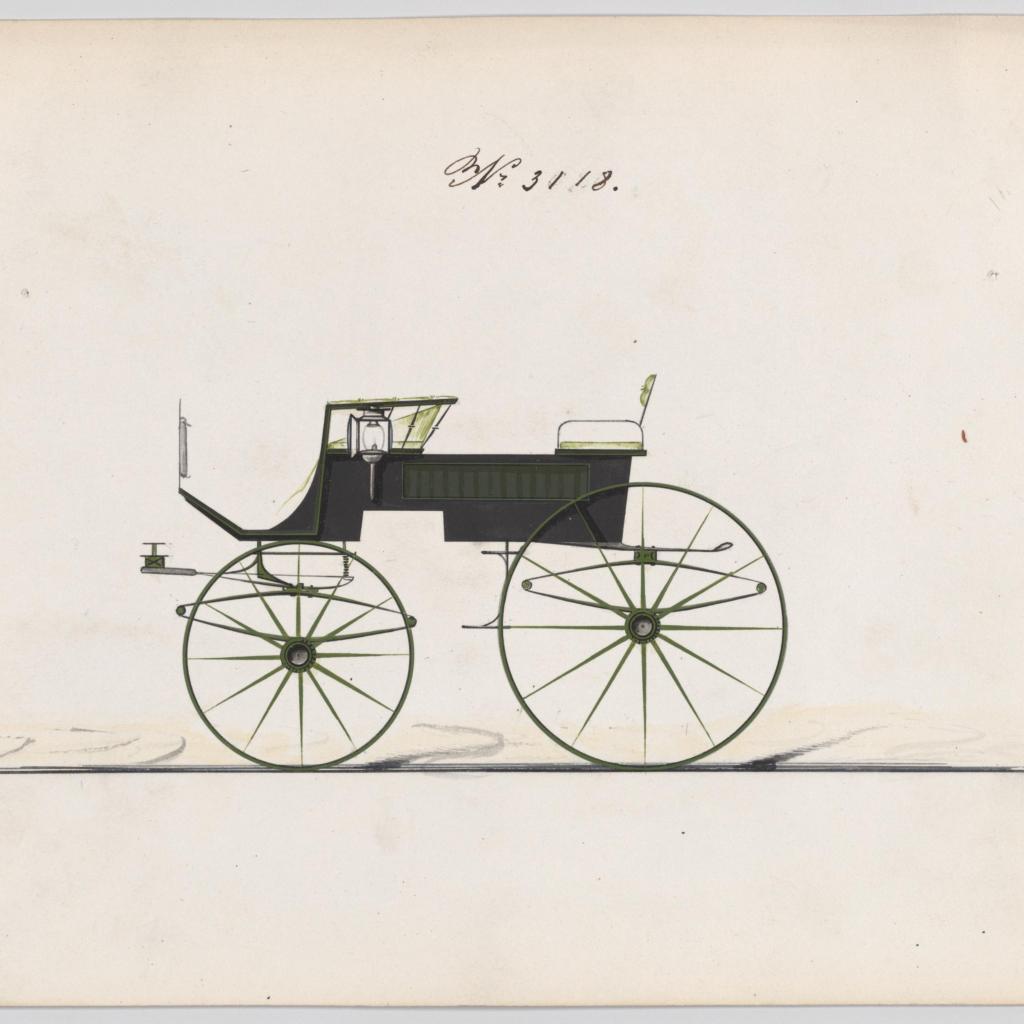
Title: Design for T-Cart, no. 3118
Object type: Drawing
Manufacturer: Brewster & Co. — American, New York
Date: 1875
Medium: Pen and black ink, watercolor and gouache with gum arabic
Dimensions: Sheet: 6 11/16 × 9 3/4 in. (17 × 24.8 cm)
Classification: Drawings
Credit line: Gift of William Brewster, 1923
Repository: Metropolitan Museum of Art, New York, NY